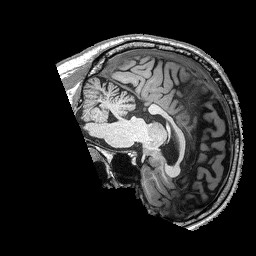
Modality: T1w
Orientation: sagittal
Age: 50
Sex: male
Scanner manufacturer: siemens
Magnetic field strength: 3 T
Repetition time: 2.53 s
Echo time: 0.00144 s